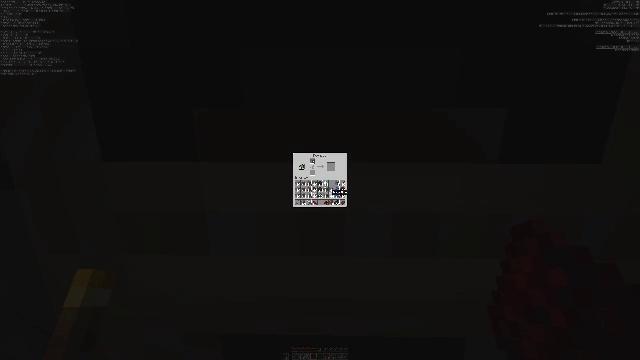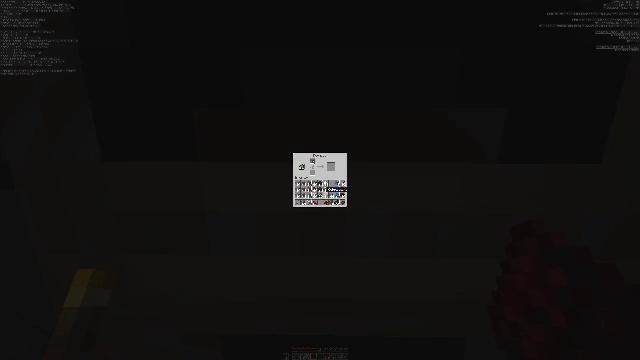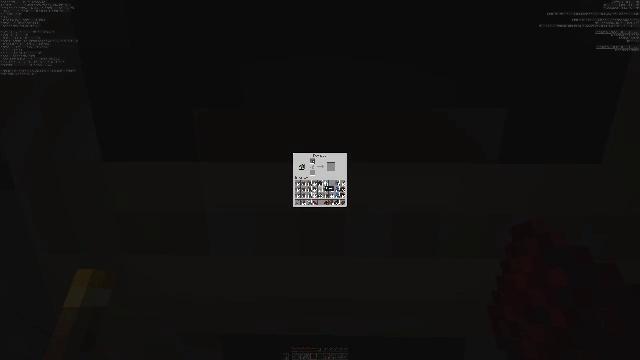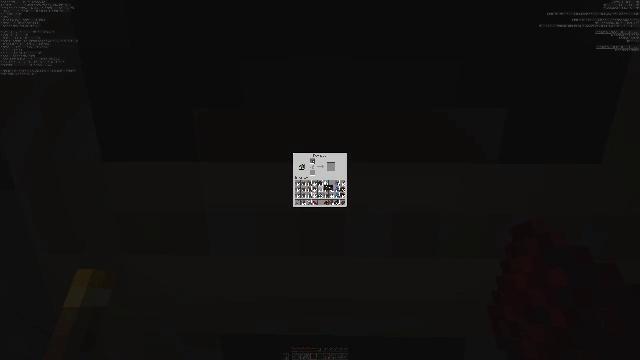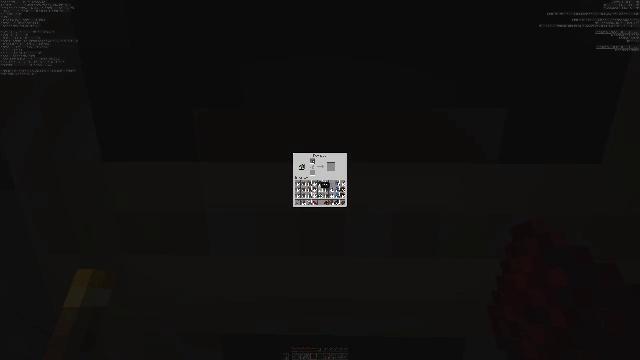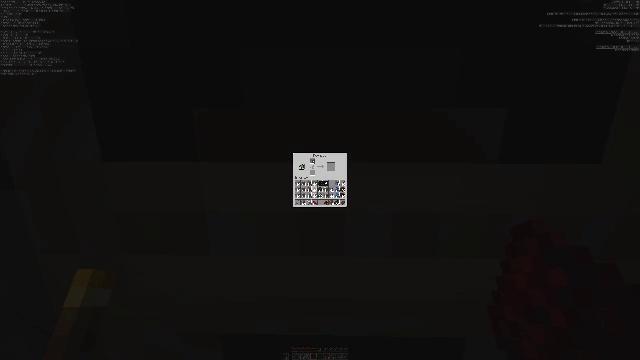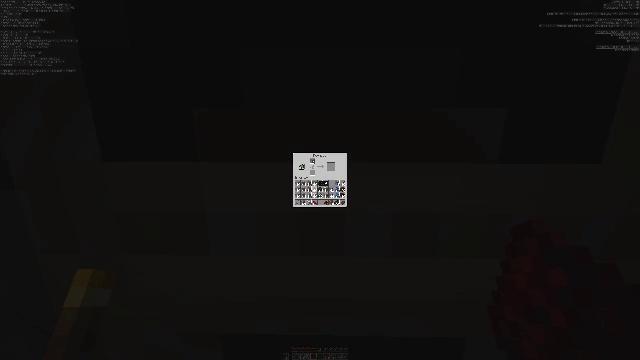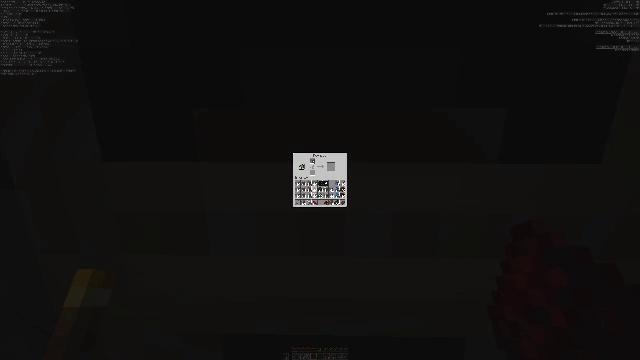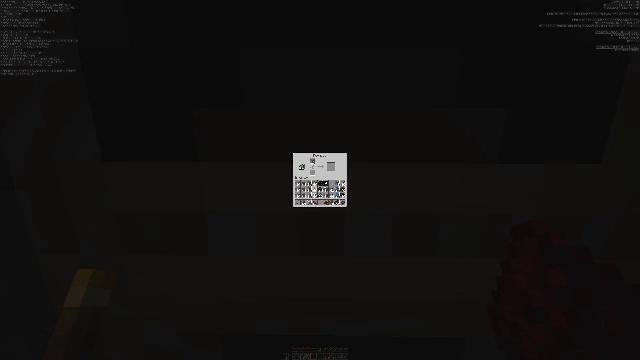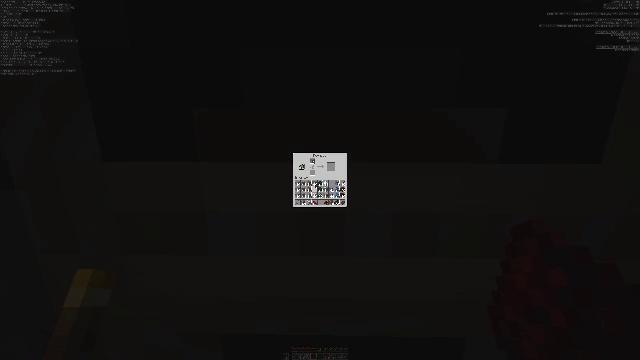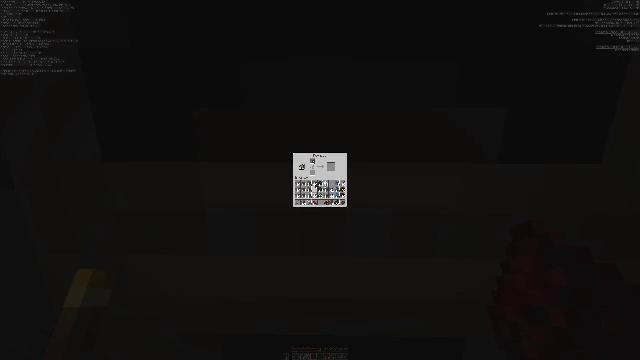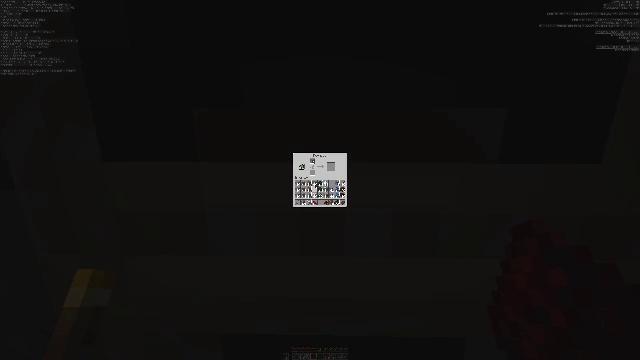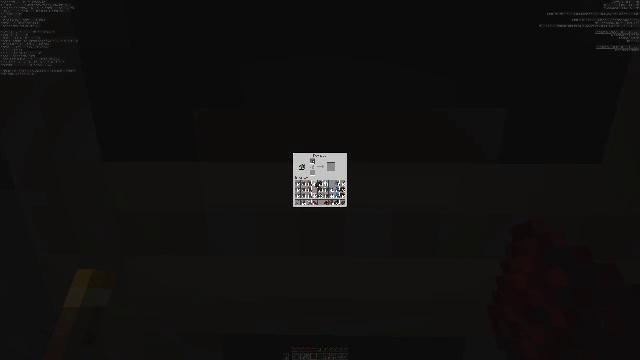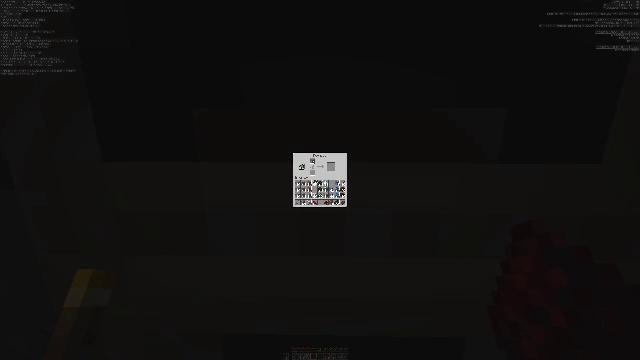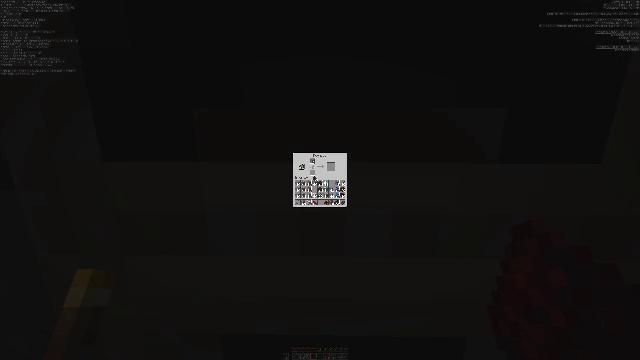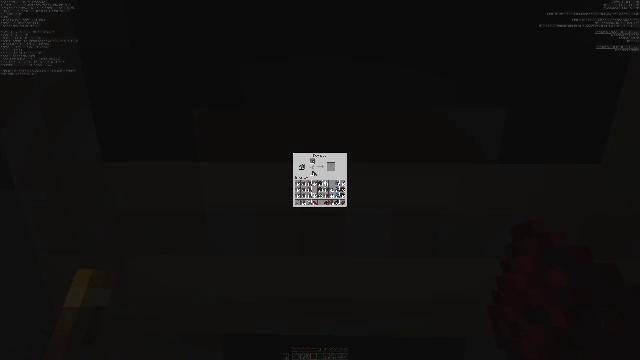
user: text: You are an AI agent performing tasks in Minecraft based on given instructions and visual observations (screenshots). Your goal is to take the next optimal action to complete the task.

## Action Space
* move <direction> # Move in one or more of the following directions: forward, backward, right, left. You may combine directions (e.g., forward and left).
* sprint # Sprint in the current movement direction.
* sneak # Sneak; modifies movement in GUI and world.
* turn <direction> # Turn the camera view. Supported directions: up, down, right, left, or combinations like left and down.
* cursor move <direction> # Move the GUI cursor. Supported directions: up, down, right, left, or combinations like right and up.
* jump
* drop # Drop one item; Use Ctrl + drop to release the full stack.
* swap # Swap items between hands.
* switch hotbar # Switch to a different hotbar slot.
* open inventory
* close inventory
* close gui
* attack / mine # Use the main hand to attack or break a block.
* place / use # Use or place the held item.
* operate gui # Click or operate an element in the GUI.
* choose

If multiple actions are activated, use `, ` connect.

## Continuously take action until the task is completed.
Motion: motion action
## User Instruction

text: Craft an iron ingot by smelting iron ore.
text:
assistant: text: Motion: turn left and up
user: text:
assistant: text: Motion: no_op
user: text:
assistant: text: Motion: no_op
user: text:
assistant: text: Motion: turn left and up
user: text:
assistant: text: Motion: no_op
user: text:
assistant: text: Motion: no_op
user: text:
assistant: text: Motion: no_op
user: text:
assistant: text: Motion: no_op
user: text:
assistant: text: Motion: attack / mine
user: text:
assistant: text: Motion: attack / mine
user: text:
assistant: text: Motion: no_op
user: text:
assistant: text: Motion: no_op
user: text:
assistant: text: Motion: turn up
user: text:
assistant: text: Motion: turn up
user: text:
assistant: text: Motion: turn up
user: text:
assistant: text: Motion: turn up
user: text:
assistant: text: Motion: no_op
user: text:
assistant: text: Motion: no_op
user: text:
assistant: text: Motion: no_op
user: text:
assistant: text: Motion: no_op
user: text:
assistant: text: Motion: no_op
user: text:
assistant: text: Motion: attack / mine
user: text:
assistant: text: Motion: attack / mine
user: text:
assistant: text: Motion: attack / mine
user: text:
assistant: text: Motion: no_op
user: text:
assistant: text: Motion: no_op
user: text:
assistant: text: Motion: no_op
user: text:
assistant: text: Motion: no_op
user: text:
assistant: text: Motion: no_op
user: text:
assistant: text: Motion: no_op